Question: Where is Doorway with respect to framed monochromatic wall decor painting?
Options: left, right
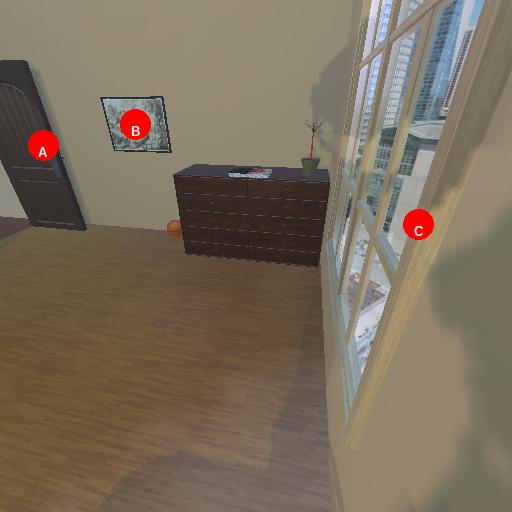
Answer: left